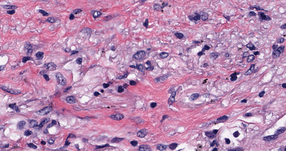
Tumor epithelial tissue: no
Tumor-associated stroma tissue: yes
Normal tissue: no